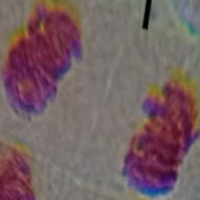
Label: telophase